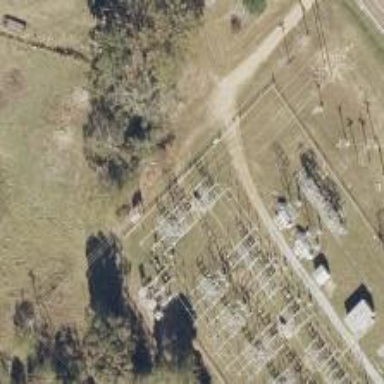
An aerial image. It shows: Switch for power supply.